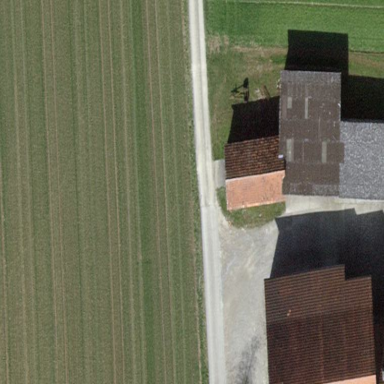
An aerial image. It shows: Shed building.